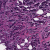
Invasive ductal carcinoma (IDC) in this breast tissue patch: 1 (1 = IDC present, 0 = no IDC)